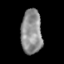
Tissue: skin
Cell type: Epithelial cells
Senescence score: 0.2489
Nuclear area (px): 910
Mean DAPI intensity: 142.846